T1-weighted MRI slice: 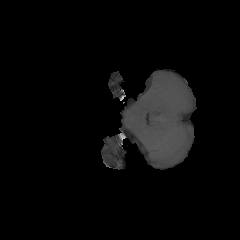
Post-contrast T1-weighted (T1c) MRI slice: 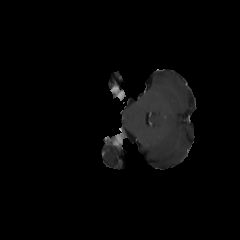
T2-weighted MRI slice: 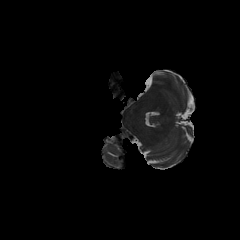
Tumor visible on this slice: no